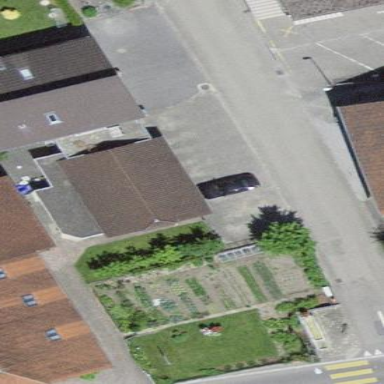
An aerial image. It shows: Garage.